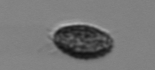
Label: Pseudochattonella_farcimen